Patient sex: M
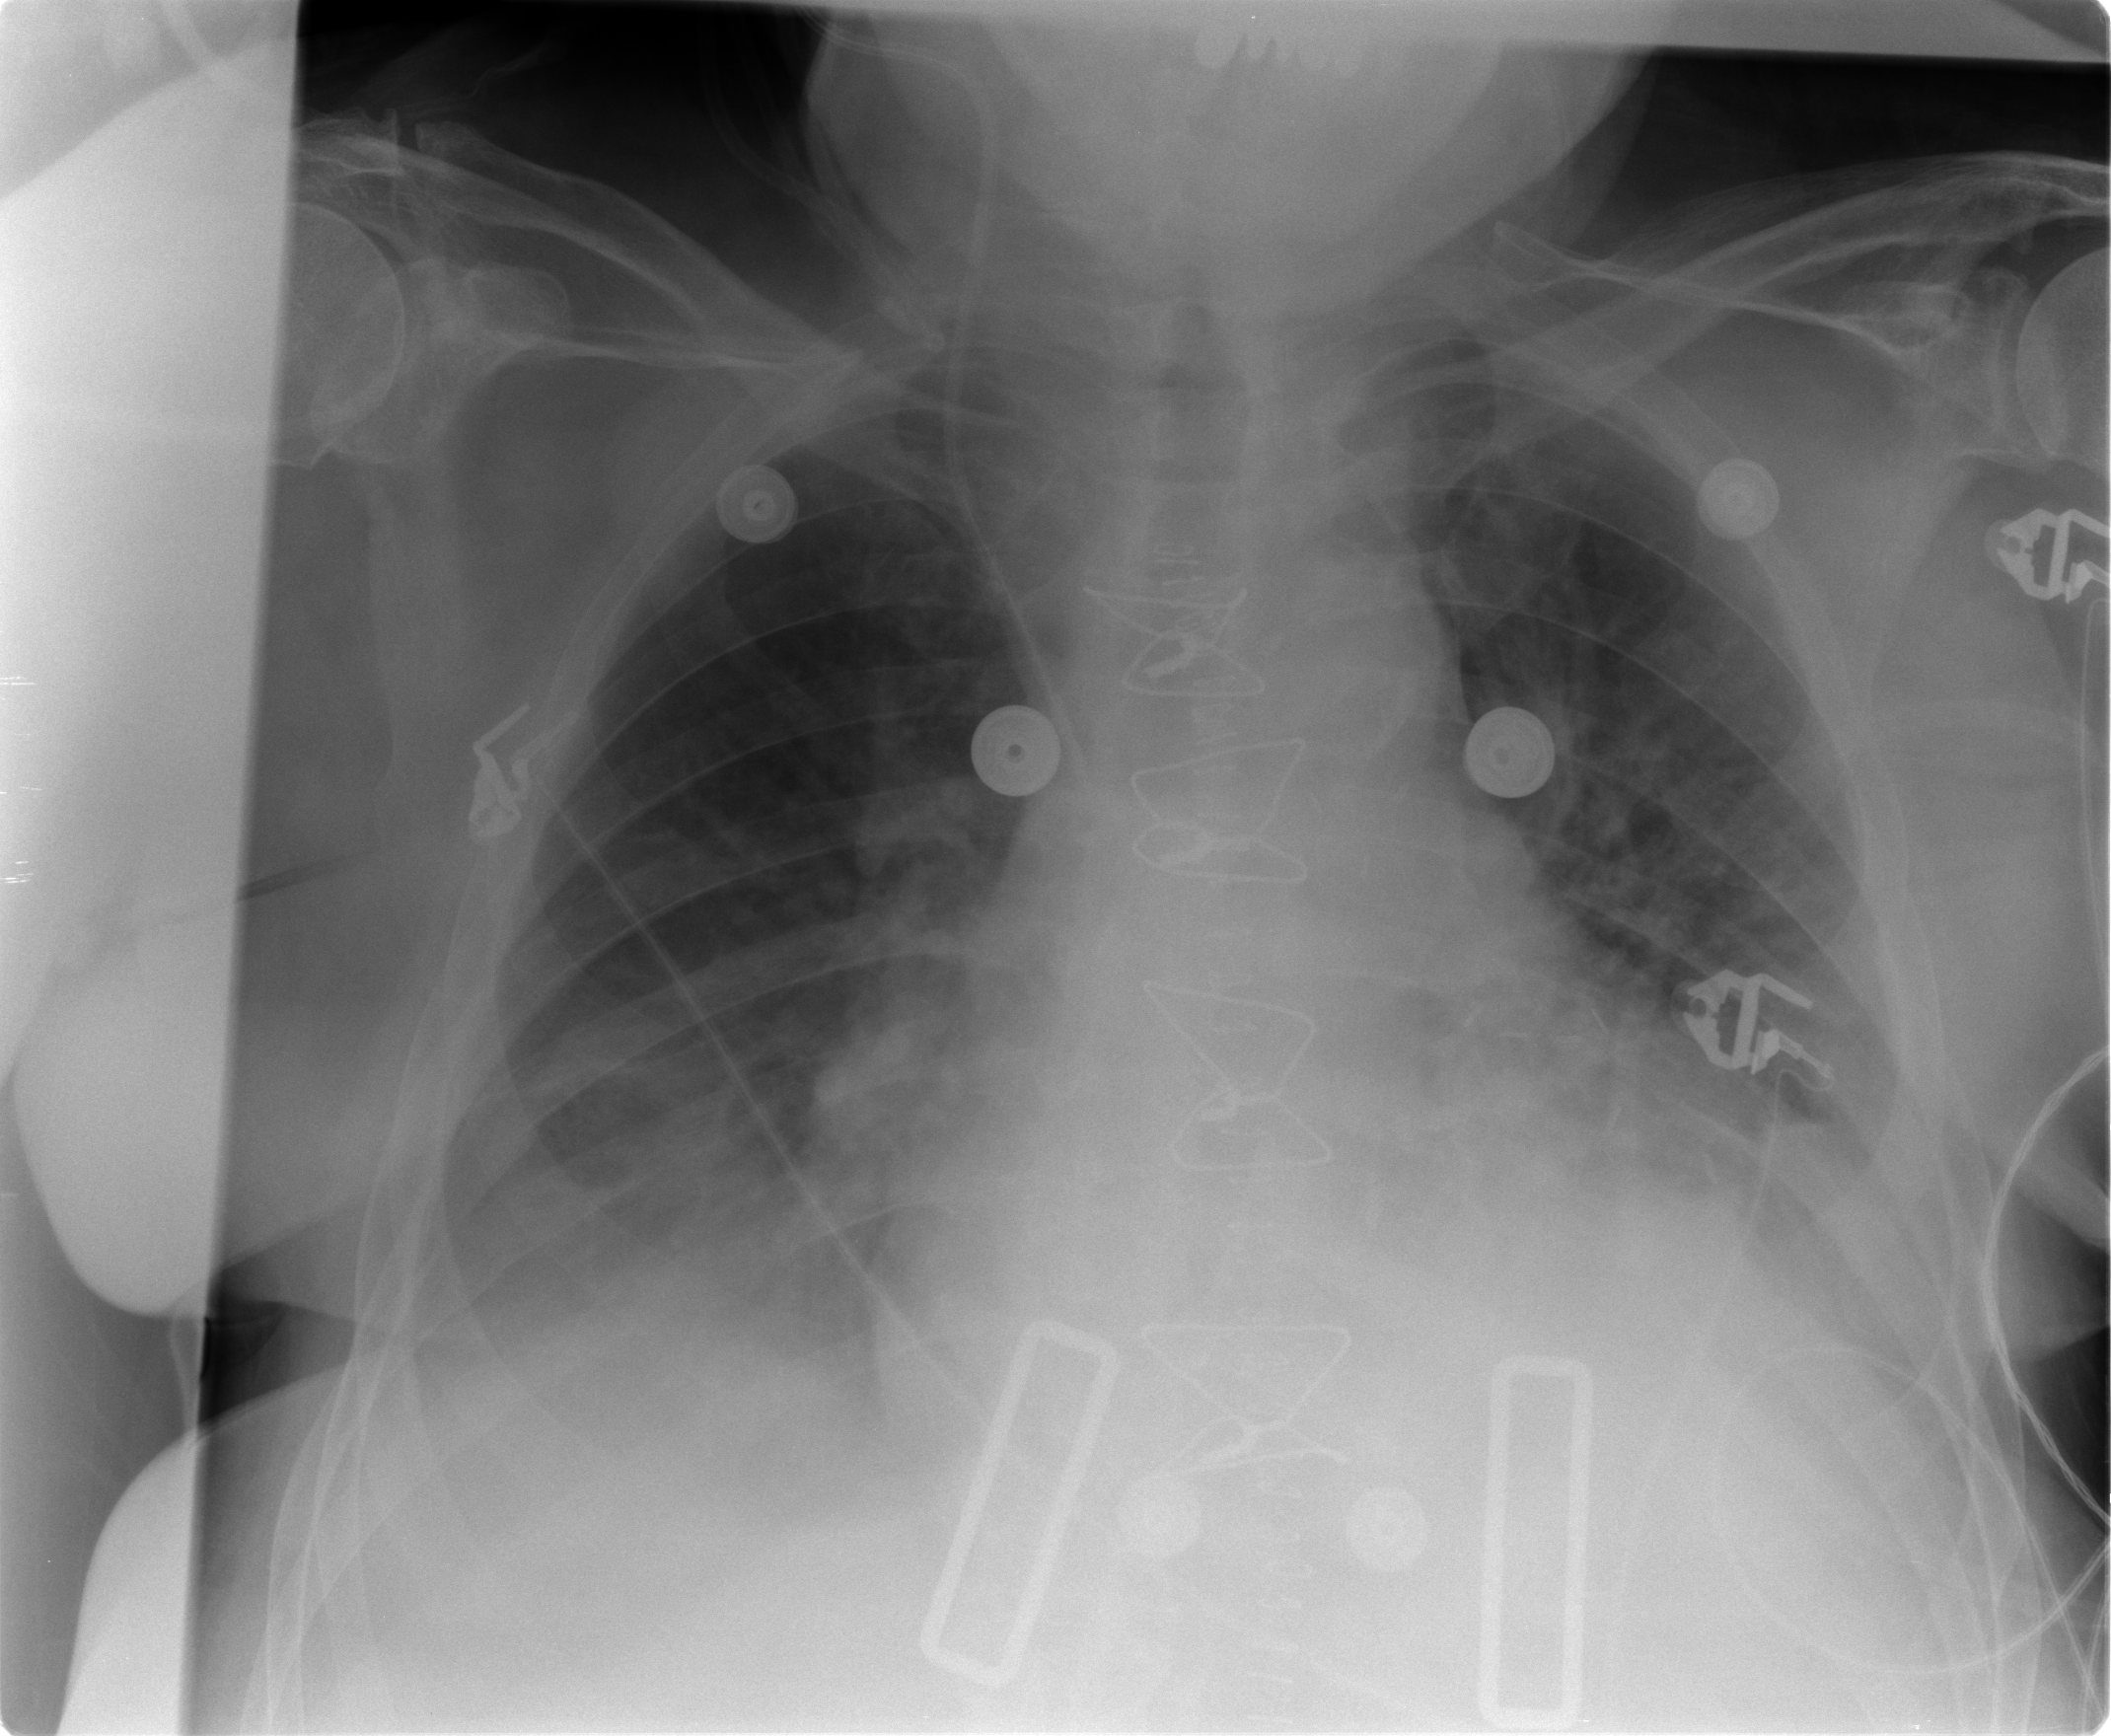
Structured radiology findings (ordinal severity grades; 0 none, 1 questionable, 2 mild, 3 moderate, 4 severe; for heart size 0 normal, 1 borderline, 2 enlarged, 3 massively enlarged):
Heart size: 3
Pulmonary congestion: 2
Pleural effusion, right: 2
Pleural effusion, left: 2
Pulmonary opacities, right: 0
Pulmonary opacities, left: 0
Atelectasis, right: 2
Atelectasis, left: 2